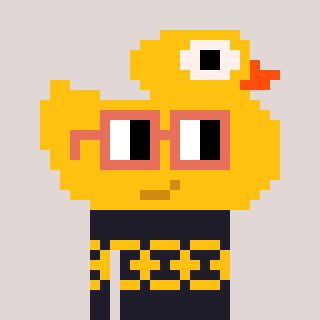
a pixel art character with square orange glasses, a ducky-shaped head and a grayscale-colored body on a warm background